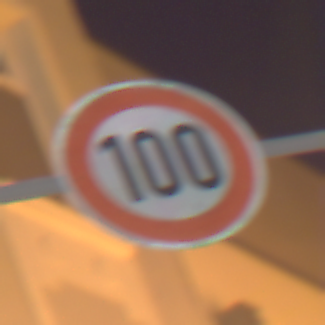
Verkehrszeichen: Geschwindigkeit100
Umgebung: Outdoor, Urban
Tageszeit: Night
Wetter: Clear
Licht: Artificial
Jahreszeit: NotSpecified
Kontrast: HighContrast